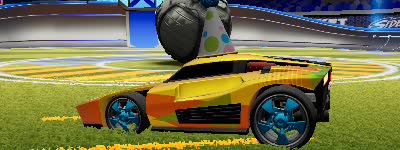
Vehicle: breakout